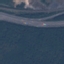
Label: Highway